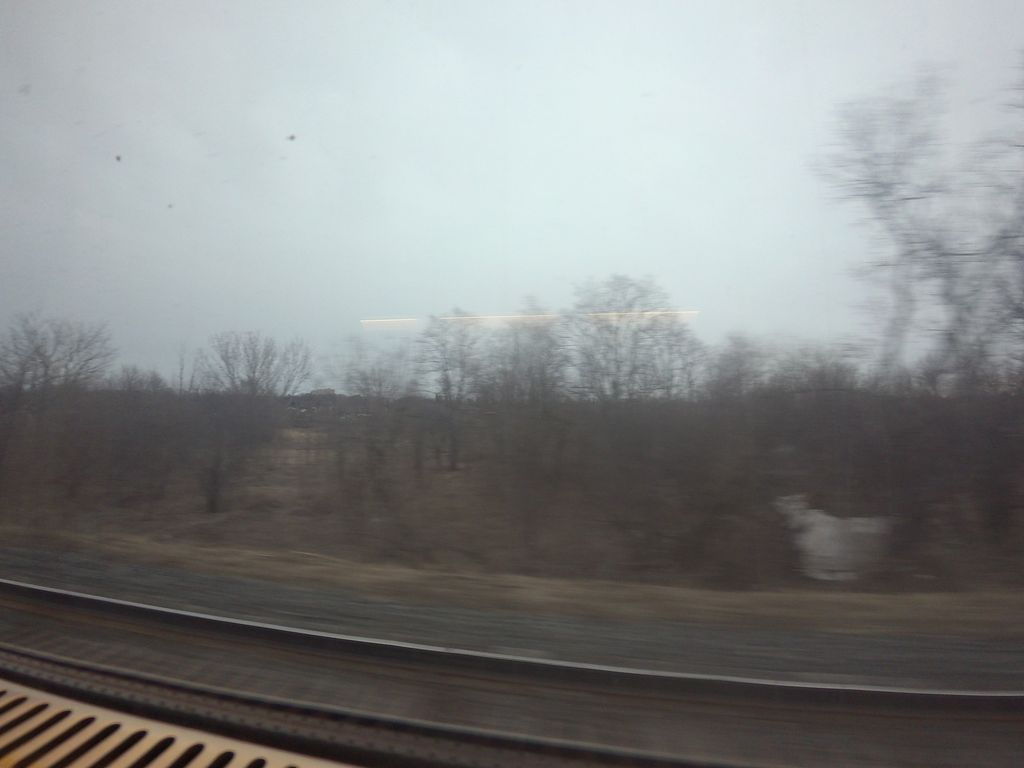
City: toronto